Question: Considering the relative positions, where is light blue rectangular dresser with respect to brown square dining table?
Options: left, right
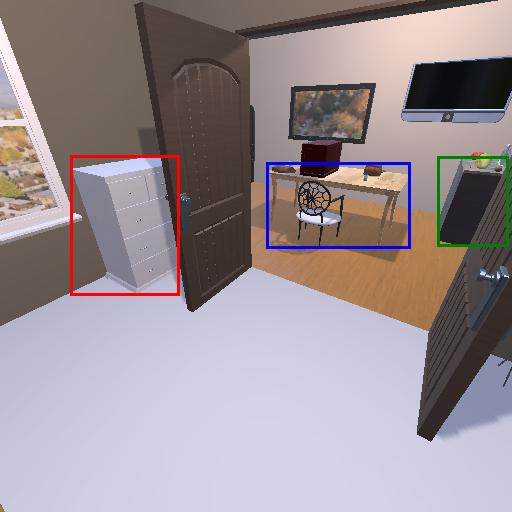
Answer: left